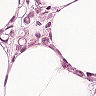
Metastatic tissue present: yes